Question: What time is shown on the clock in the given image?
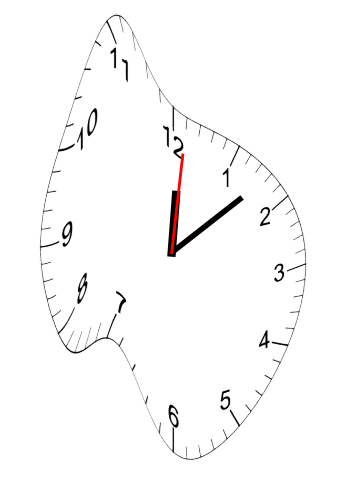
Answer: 12:08:01